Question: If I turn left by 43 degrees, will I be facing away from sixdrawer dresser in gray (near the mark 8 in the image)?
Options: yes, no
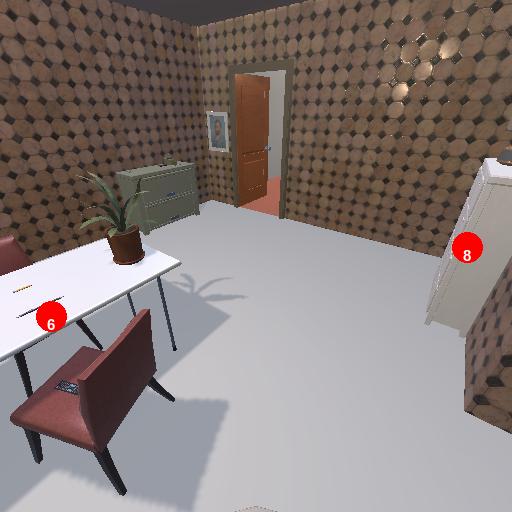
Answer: yes